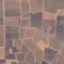
Land use / land cover: PermanentCrop